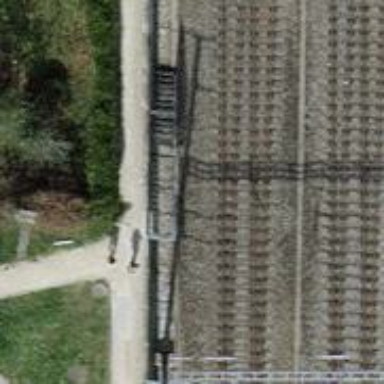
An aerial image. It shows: Cycle barrier.